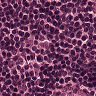
Metastatic tissue present: no